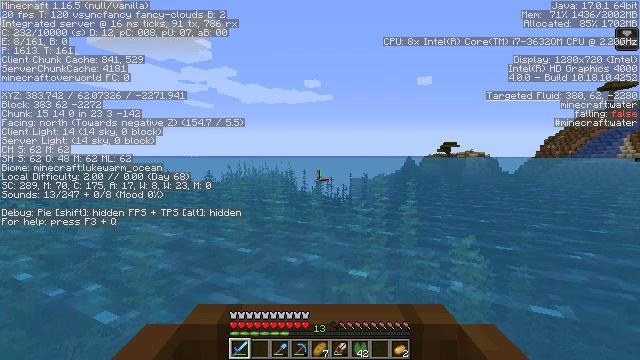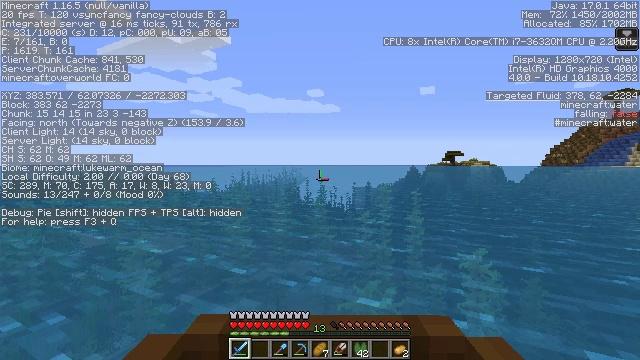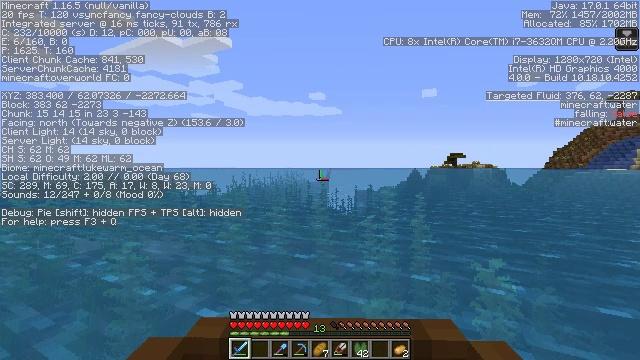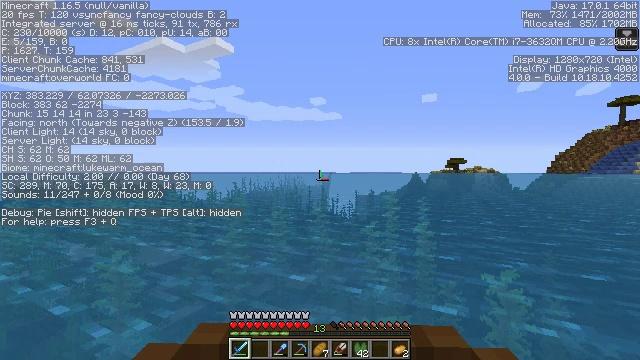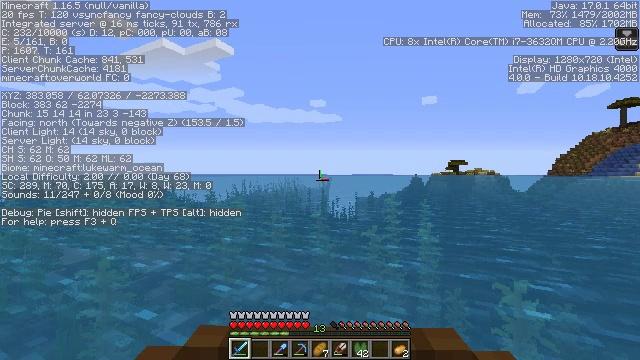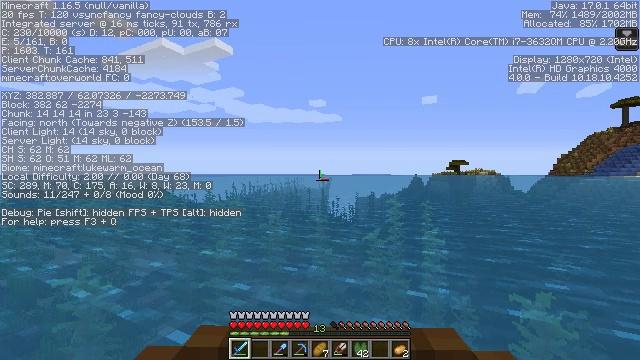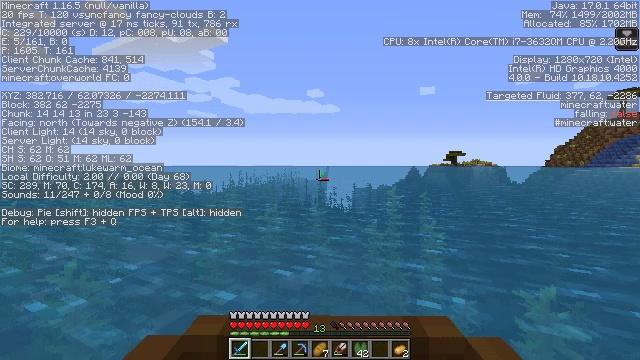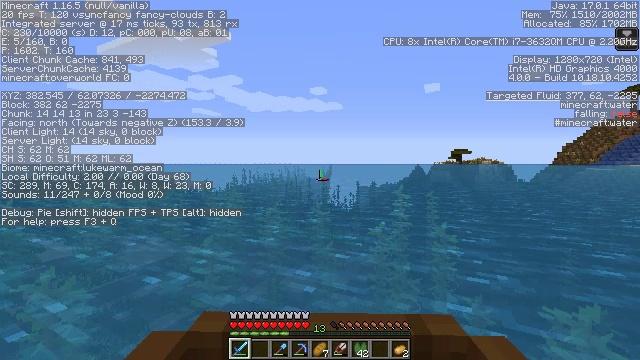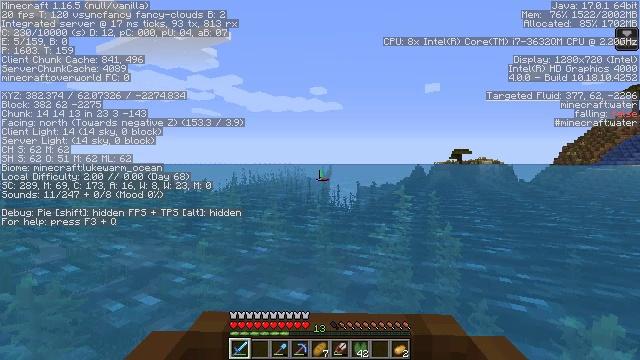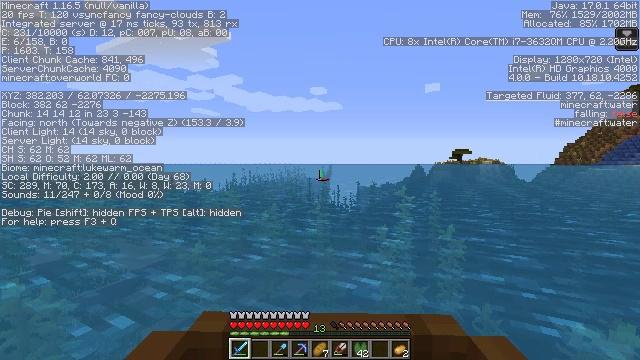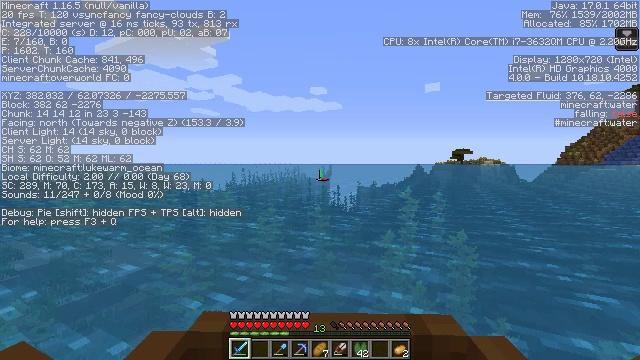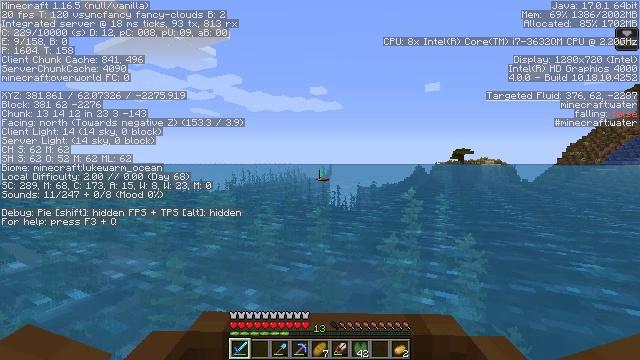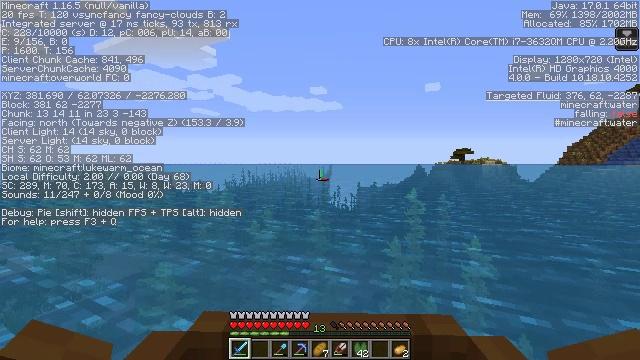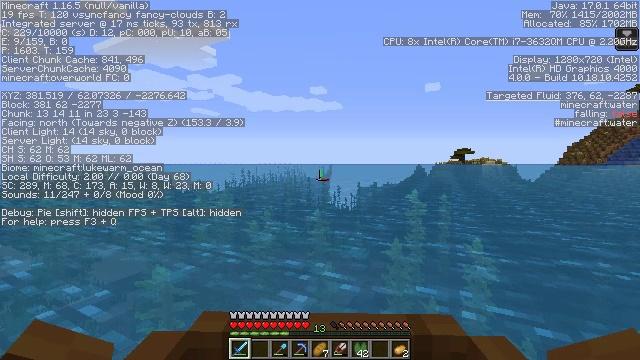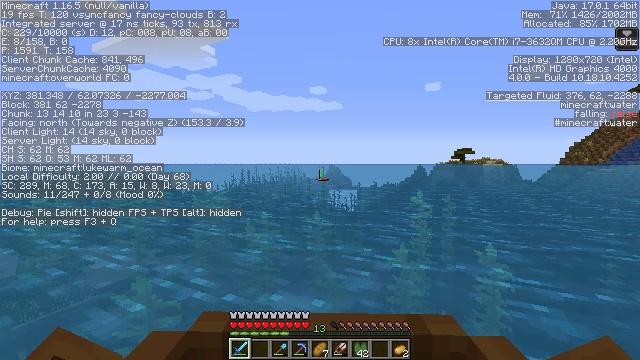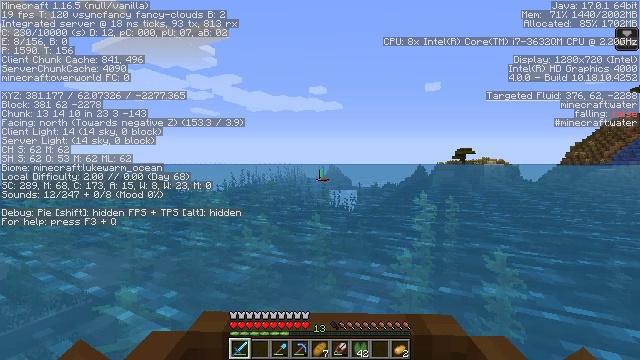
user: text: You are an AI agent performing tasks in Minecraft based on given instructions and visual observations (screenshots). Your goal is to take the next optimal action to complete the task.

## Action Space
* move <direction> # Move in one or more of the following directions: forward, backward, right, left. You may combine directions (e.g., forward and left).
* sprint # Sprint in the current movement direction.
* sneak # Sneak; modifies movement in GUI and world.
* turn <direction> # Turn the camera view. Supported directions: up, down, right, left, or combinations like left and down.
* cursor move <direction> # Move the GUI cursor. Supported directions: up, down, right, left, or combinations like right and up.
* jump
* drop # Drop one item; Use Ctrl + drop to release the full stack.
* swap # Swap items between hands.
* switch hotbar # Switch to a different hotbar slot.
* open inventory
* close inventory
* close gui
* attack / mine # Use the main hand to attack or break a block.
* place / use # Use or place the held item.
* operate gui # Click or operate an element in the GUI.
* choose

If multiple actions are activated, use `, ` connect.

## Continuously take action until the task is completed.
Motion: motion action
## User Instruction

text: Retrieve mossy stone bricks from a building.
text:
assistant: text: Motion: move forward, turn up
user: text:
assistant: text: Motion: move forward
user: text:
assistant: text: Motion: move forward, turn up
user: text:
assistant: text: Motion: move forward
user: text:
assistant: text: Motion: move forward
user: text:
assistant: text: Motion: move forward, turn down
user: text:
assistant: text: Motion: move forward
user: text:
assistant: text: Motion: move forward
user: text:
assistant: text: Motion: move forward
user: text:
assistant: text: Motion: move forward
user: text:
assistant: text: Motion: move forward
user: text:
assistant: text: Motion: move forward
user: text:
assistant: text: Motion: move forward
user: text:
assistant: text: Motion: move forward
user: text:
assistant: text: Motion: move forward
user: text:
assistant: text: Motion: move forward
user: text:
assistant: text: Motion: move forward
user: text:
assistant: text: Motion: move forward, turn right
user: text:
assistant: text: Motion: move forward
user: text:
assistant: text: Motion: move forward
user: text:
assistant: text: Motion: move forward
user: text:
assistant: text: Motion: move forward and move left
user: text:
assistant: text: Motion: move forward and move left
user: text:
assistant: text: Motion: move forward and move left
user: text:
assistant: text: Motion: move forward
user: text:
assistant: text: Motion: move forward
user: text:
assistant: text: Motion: move forward
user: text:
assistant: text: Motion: move forward
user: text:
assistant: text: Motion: move forward
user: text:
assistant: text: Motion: move forward